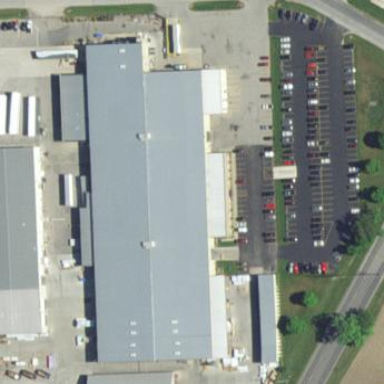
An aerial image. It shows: Warehouse.